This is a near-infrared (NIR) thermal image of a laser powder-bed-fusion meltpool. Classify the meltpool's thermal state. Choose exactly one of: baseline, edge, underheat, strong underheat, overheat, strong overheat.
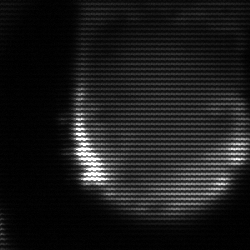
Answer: edge